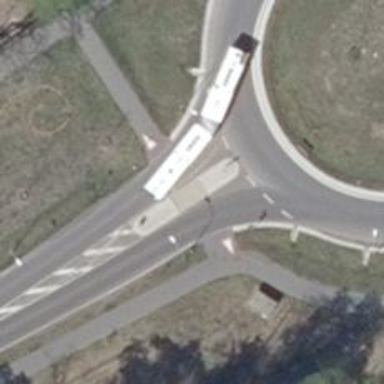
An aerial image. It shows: Unmarked crossing with pedestrian island.